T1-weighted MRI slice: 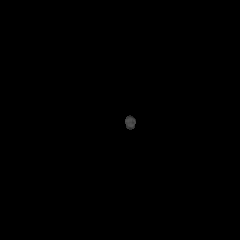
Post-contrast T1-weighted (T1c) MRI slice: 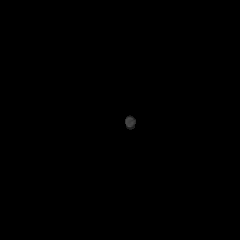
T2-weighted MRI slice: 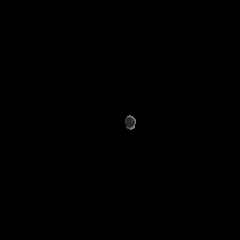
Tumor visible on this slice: no